Aerial crown-view tile of a tropical tree (Barro Colorado Island, Panama), acquired 20241216:
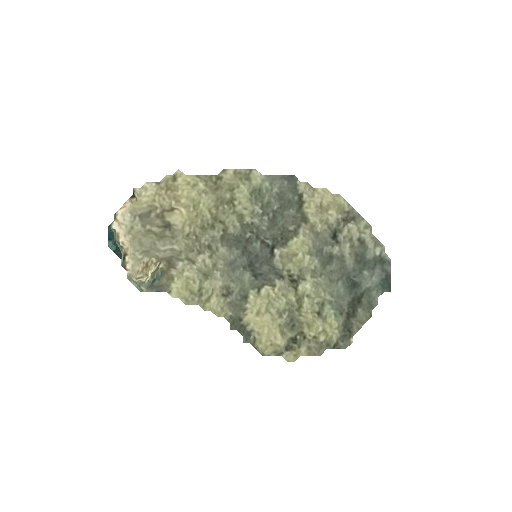
Species: Protium stevensonii
GBIF accepted scientific name: Tetragastris panamensis
Crown area: 53.21 m²